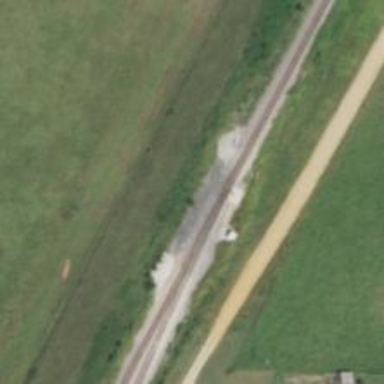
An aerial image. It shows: Railway spur junction.